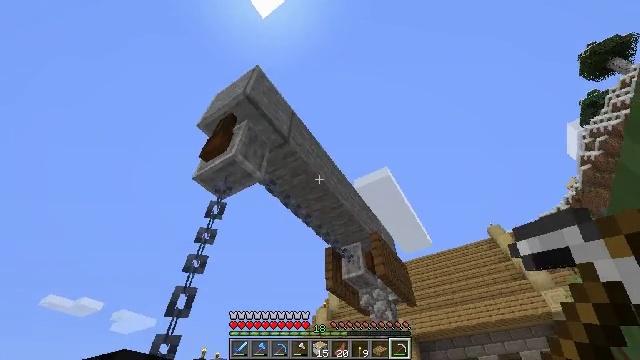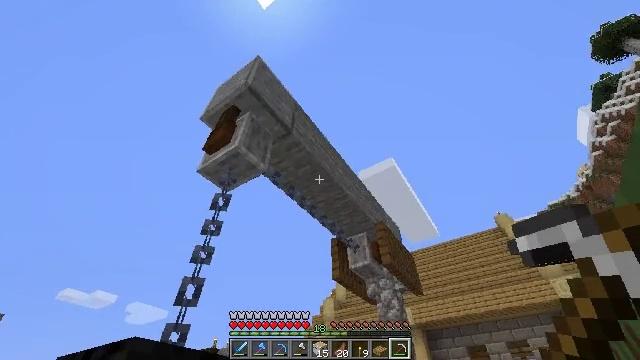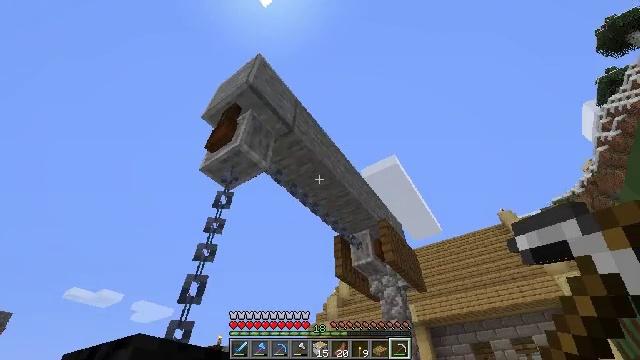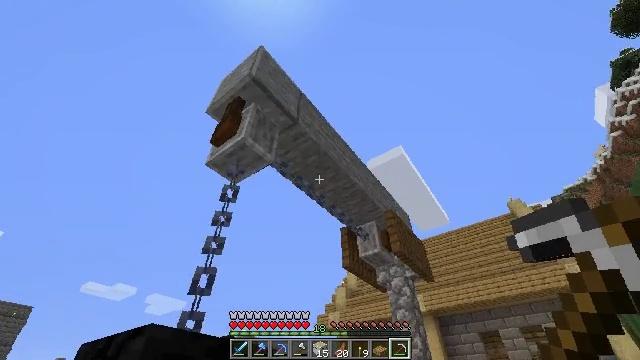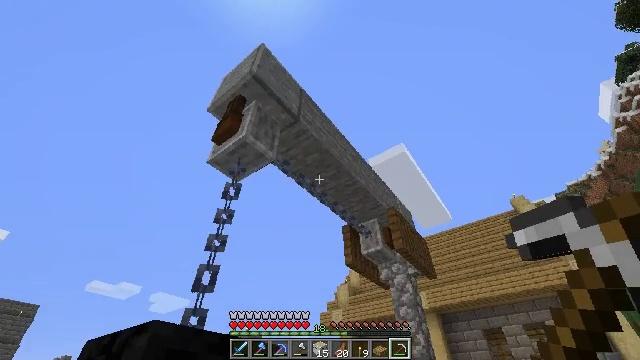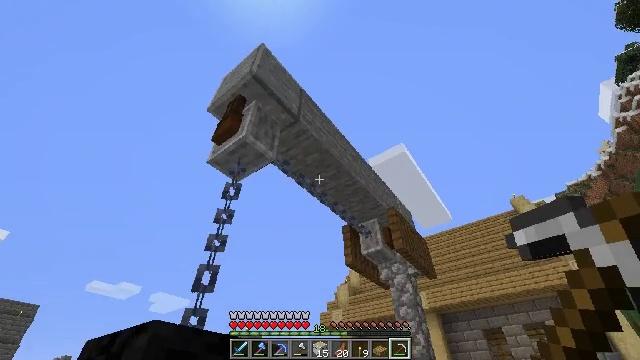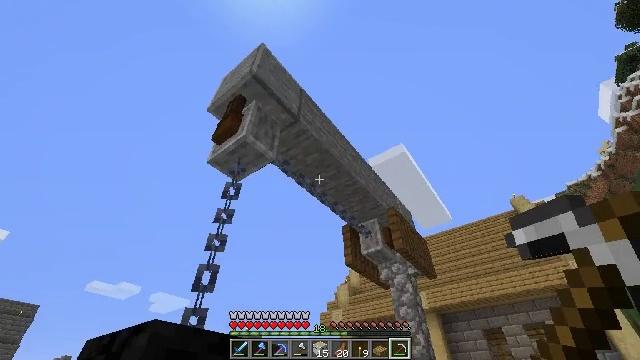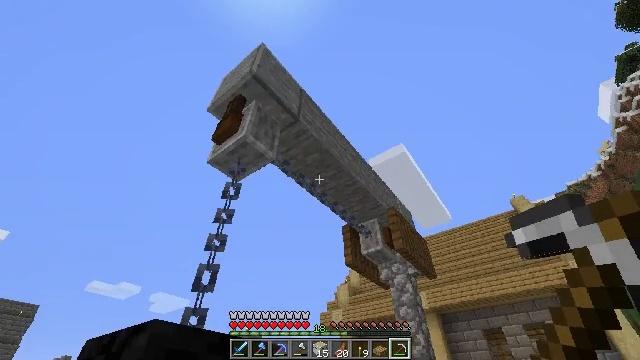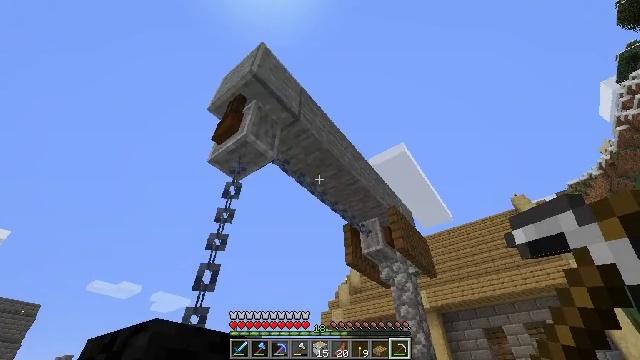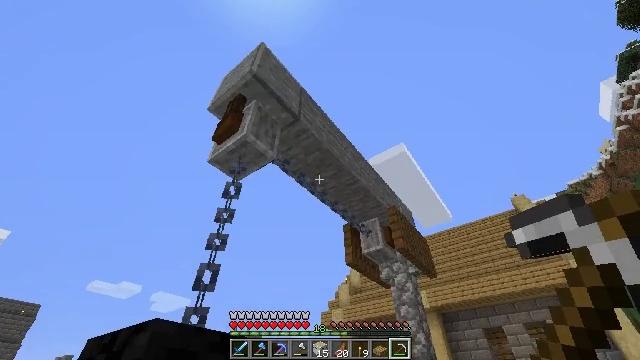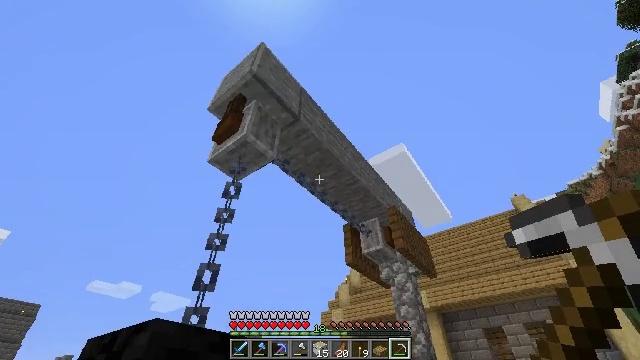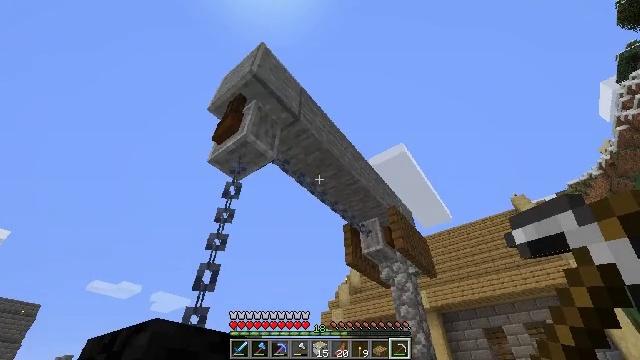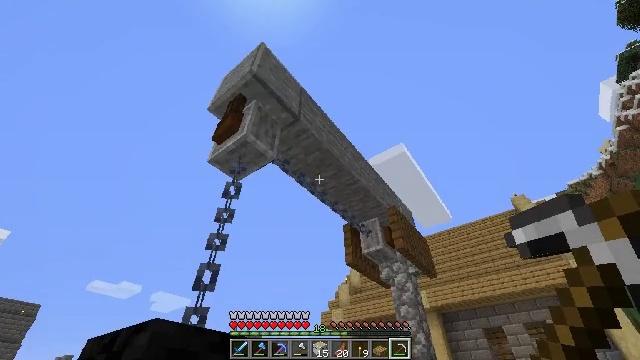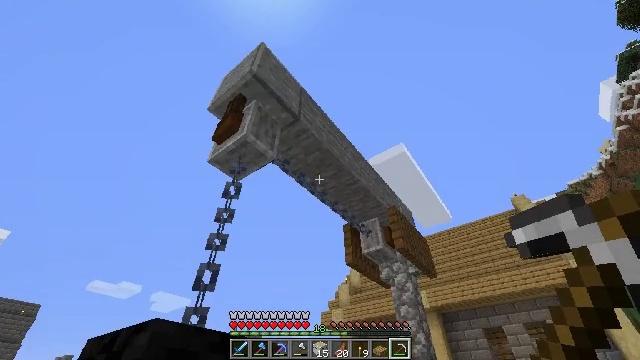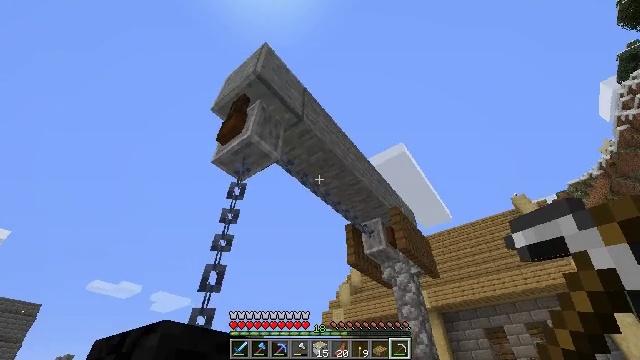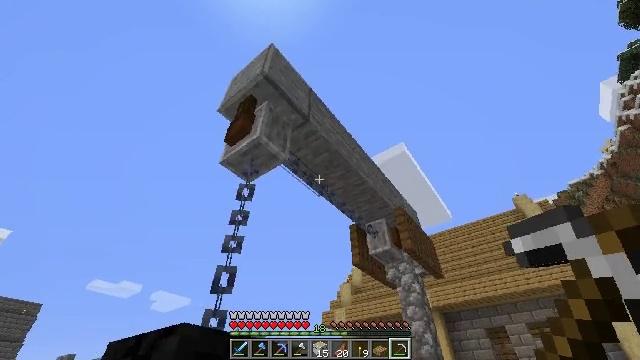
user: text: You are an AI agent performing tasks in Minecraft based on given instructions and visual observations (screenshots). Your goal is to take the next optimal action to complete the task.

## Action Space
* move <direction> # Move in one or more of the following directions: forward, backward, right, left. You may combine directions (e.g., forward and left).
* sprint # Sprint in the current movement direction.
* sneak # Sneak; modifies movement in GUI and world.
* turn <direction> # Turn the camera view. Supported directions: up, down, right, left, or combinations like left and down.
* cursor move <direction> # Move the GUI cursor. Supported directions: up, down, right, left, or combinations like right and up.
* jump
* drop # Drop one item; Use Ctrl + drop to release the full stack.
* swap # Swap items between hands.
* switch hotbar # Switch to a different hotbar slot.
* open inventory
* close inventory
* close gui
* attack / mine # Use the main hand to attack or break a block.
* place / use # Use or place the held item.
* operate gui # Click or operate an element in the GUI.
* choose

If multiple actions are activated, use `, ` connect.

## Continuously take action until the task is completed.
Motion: motion action
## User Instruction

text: Gather the grindstone to use later.
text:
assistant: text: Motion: turn left and down
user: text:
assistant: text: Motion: no_op
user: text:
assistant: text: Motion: turn left and down
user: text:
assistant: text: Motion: no_op
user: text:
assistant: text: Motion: no_op
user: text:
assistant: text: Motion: no_op
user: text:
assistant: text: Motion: no_op
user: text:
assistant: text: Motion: no_op
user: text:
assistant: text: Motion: no_op
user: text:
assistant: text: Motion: no_op
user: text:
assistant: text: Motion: no_op
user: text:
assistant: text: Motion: no_op
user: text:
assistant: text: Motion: no_op
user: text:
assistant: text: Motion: move left
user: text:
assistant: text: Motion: move left
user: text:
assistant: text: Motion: move left
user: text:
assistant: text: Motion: move left
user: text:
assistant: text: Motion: move left, turn right
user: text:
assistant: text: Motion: move left, turn right
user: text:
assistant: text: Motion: move left, turn right and up
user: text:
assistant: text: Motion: move left, turn right and up
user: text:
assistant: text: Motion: move left
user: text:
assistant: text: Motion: move left, turn right and up
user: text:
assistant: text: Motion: move left, turn right and up
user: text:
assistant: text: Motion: move forward, turn right and up
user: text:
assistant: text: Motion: move forward, turn right
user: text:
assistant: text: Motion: move forward
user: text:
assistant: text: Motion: no_op
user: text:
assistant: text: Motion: no_op
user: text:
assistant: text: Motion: turn right